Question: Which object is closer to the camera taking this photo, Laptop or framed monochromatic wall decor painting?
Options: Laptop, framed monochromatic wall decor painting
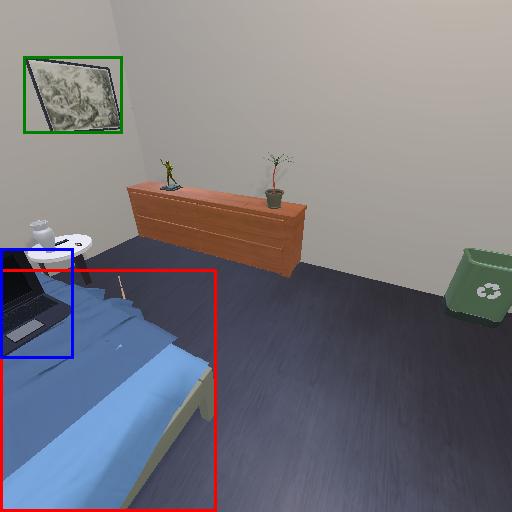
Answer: Laptop